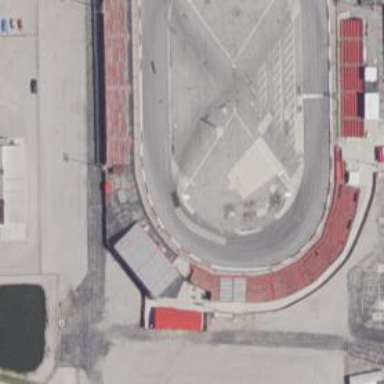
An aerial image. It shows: Motor sport raceway.